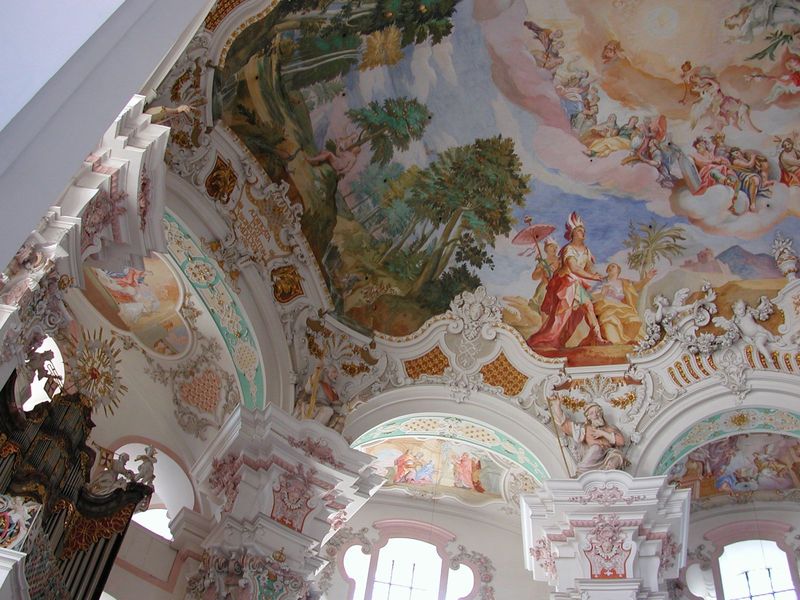
Titel: Deckenfresken der Wallfahrtskirche Steinhausen
Künstler: Johann Baptist Zimmermann
Standort: Steinhausen, Unserer lieben Frau, Pfarrkirche St. Peter und Paul (EU - D - BW)
Schlagwörter: bäume, fenster, säulen, weiss, sonnenschirm, malerei, barock, kirche, gold, decke, rokkoko, rokoko, engel, afrika, stuck, balustrade, allegorie, orgel, fresken, deckengemälde, fresco, deckengemälse